The image is the raw time-domain waveform of a rolling-element bearing's vibration signal. Diagnose the bearing from this image, choosing from: normal, inner_race, outer_race, ball.
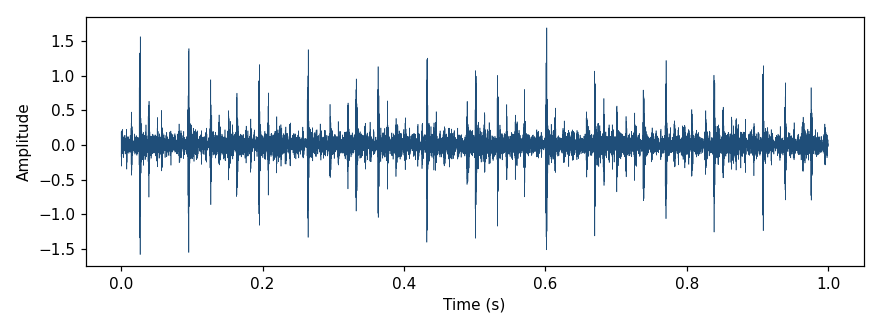
Answer: inner_race